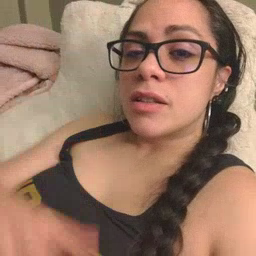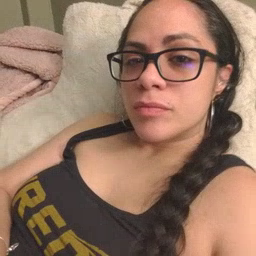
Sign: giraffe